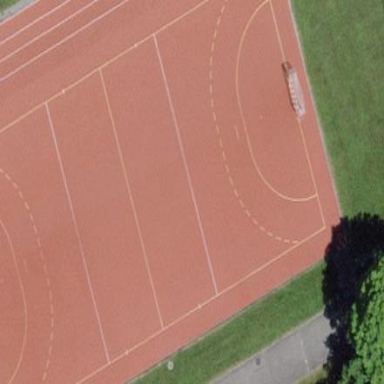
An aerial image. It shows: Multi-sport pitch on leisure land.